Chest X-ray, PA view. Patient: 39 years old, sex F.
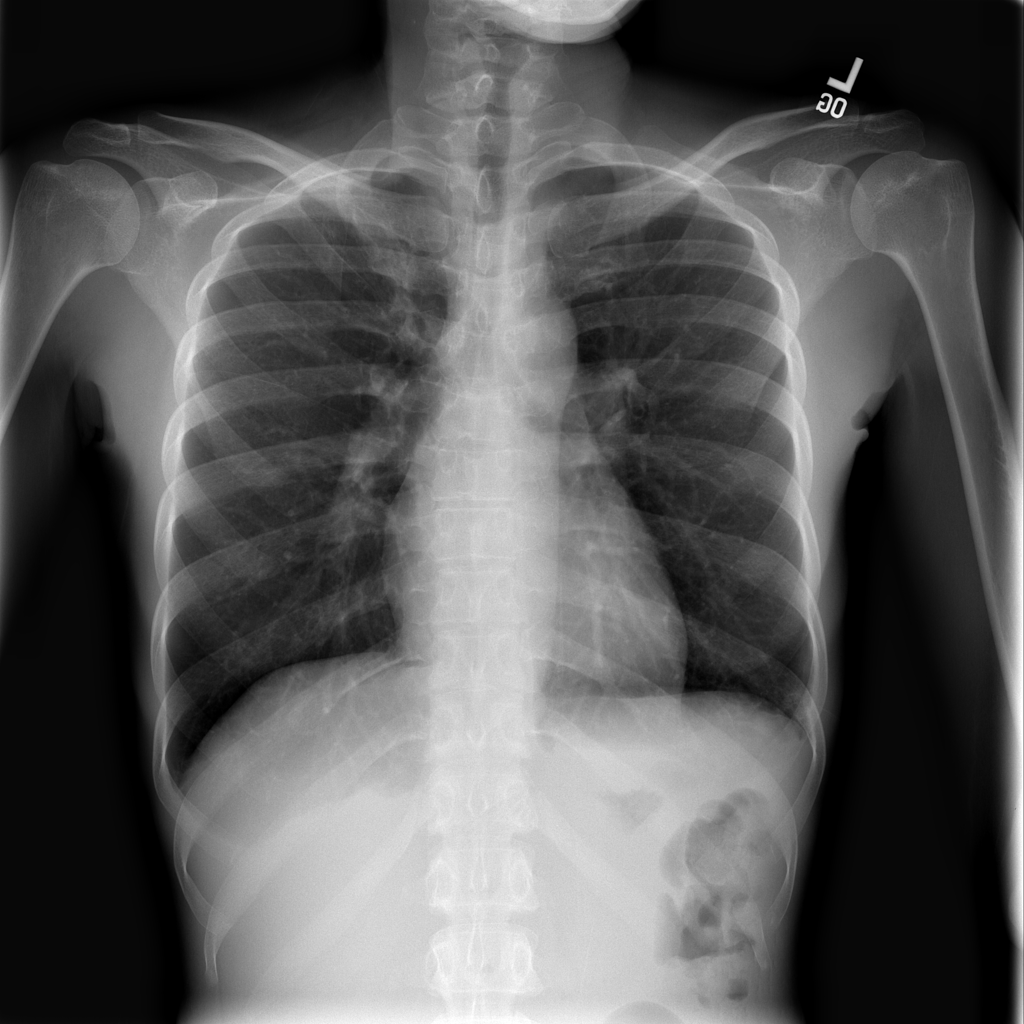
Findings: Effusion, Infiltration